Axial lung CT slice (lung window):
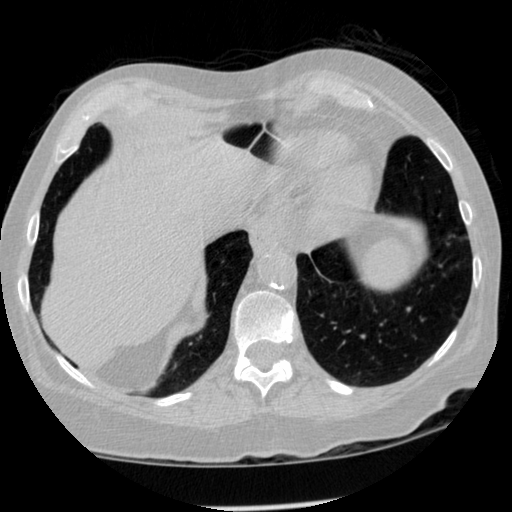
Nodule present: no